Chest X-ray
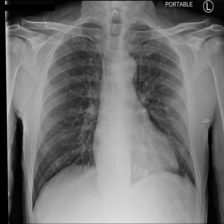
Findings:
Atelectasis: negative
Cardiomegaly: negative
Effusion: negative
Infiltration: negative
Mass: negative
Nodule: negative
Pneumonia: negative
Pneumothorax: negative
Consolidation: negative
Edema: negative
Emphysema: negative
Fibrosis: negative
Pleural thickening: negative
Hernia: negative